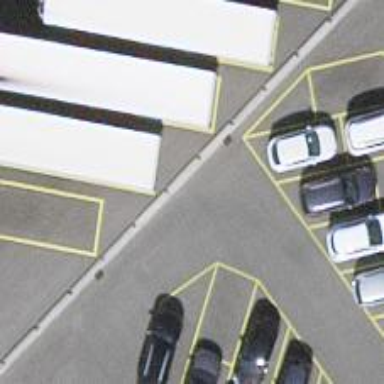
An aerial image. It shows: Road serving as parking aisle.